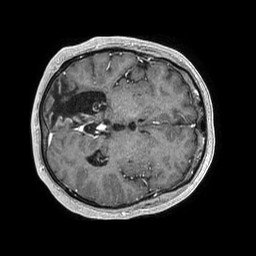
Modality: T1w
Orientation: axial
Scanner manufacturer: philips
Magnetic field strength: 1.5 T
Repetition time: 0.007838 s
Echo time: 0.003642 s